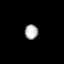
Tissue: lung
Cell type: Epithelial cells
Senescence score: 0.2364
Nuclear area (px): 190
Mean DAPI intensity: 178.326